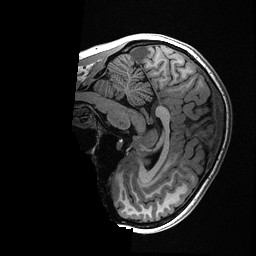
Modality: T1w
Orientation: sagittal
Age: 27
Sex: female
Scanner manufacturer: ge
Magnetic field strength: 3 T
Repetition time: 0.006952 s
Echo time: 0.00292 s